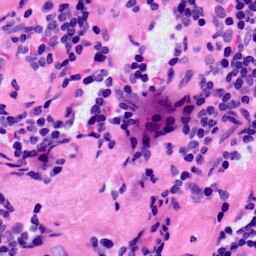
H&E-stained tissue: LymphNode